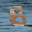
Label: 8